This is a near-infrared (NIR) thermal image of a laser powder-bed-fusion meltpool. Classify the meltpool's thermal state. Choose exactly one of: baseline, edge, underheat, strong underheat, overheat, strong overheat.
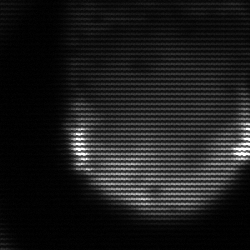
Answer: edge